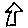
Label: house